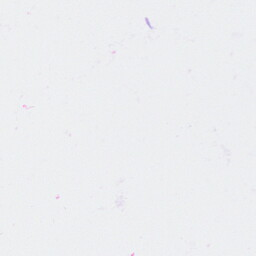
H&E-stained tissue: Ovarian